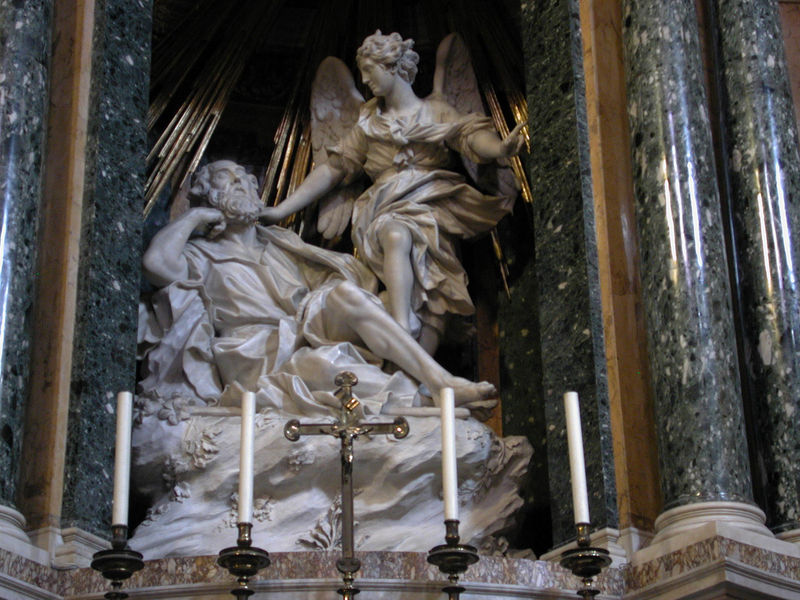
Titel: Der Traum Josefs
Künstler: Domenico Guidi
Standort: Rom, S. Maria della Vittoria (EU - I - Latium)
Schlagwörter: flügel, mann, nackt, schlaf, umhang, weiß, grün, sitzen, frau, holz, marmor, säule, säulen, bart, barock, bibel, falten, stein, kirche, sonne, gewand, gold, mantel, sitzend, pferd, engel, skulptur, statue, brüste, schlafen, schlafend, alter mann, fels, büste, sitzt, kerze, melancholie, kerzen, plastik, plinthe, foto, nische, kreuz, dom, strahlen, altar, sims, kerzenständer, gestus, orgel, heiliger, bote, josef, joseph, römisch, standbild, mamor, hieronymus, kruzifixus, skulpturengruppe, keuz, fotr, matmor, säuk, krzen, iltalien